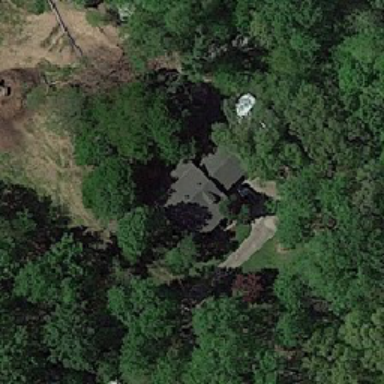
There was a small land in front of the house .